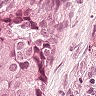
Metastatic tissue present: yes